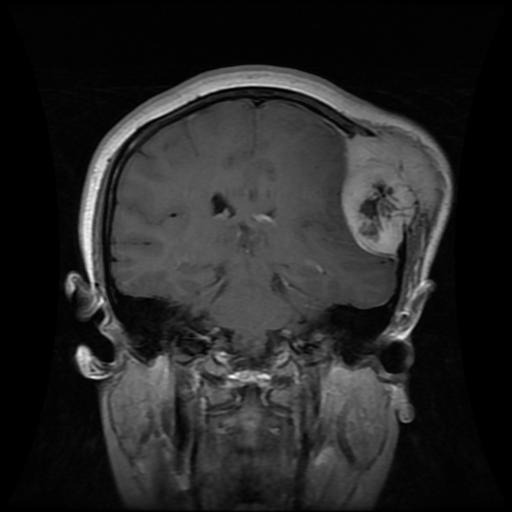
Label: meningioma